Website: apple
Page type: address-validator
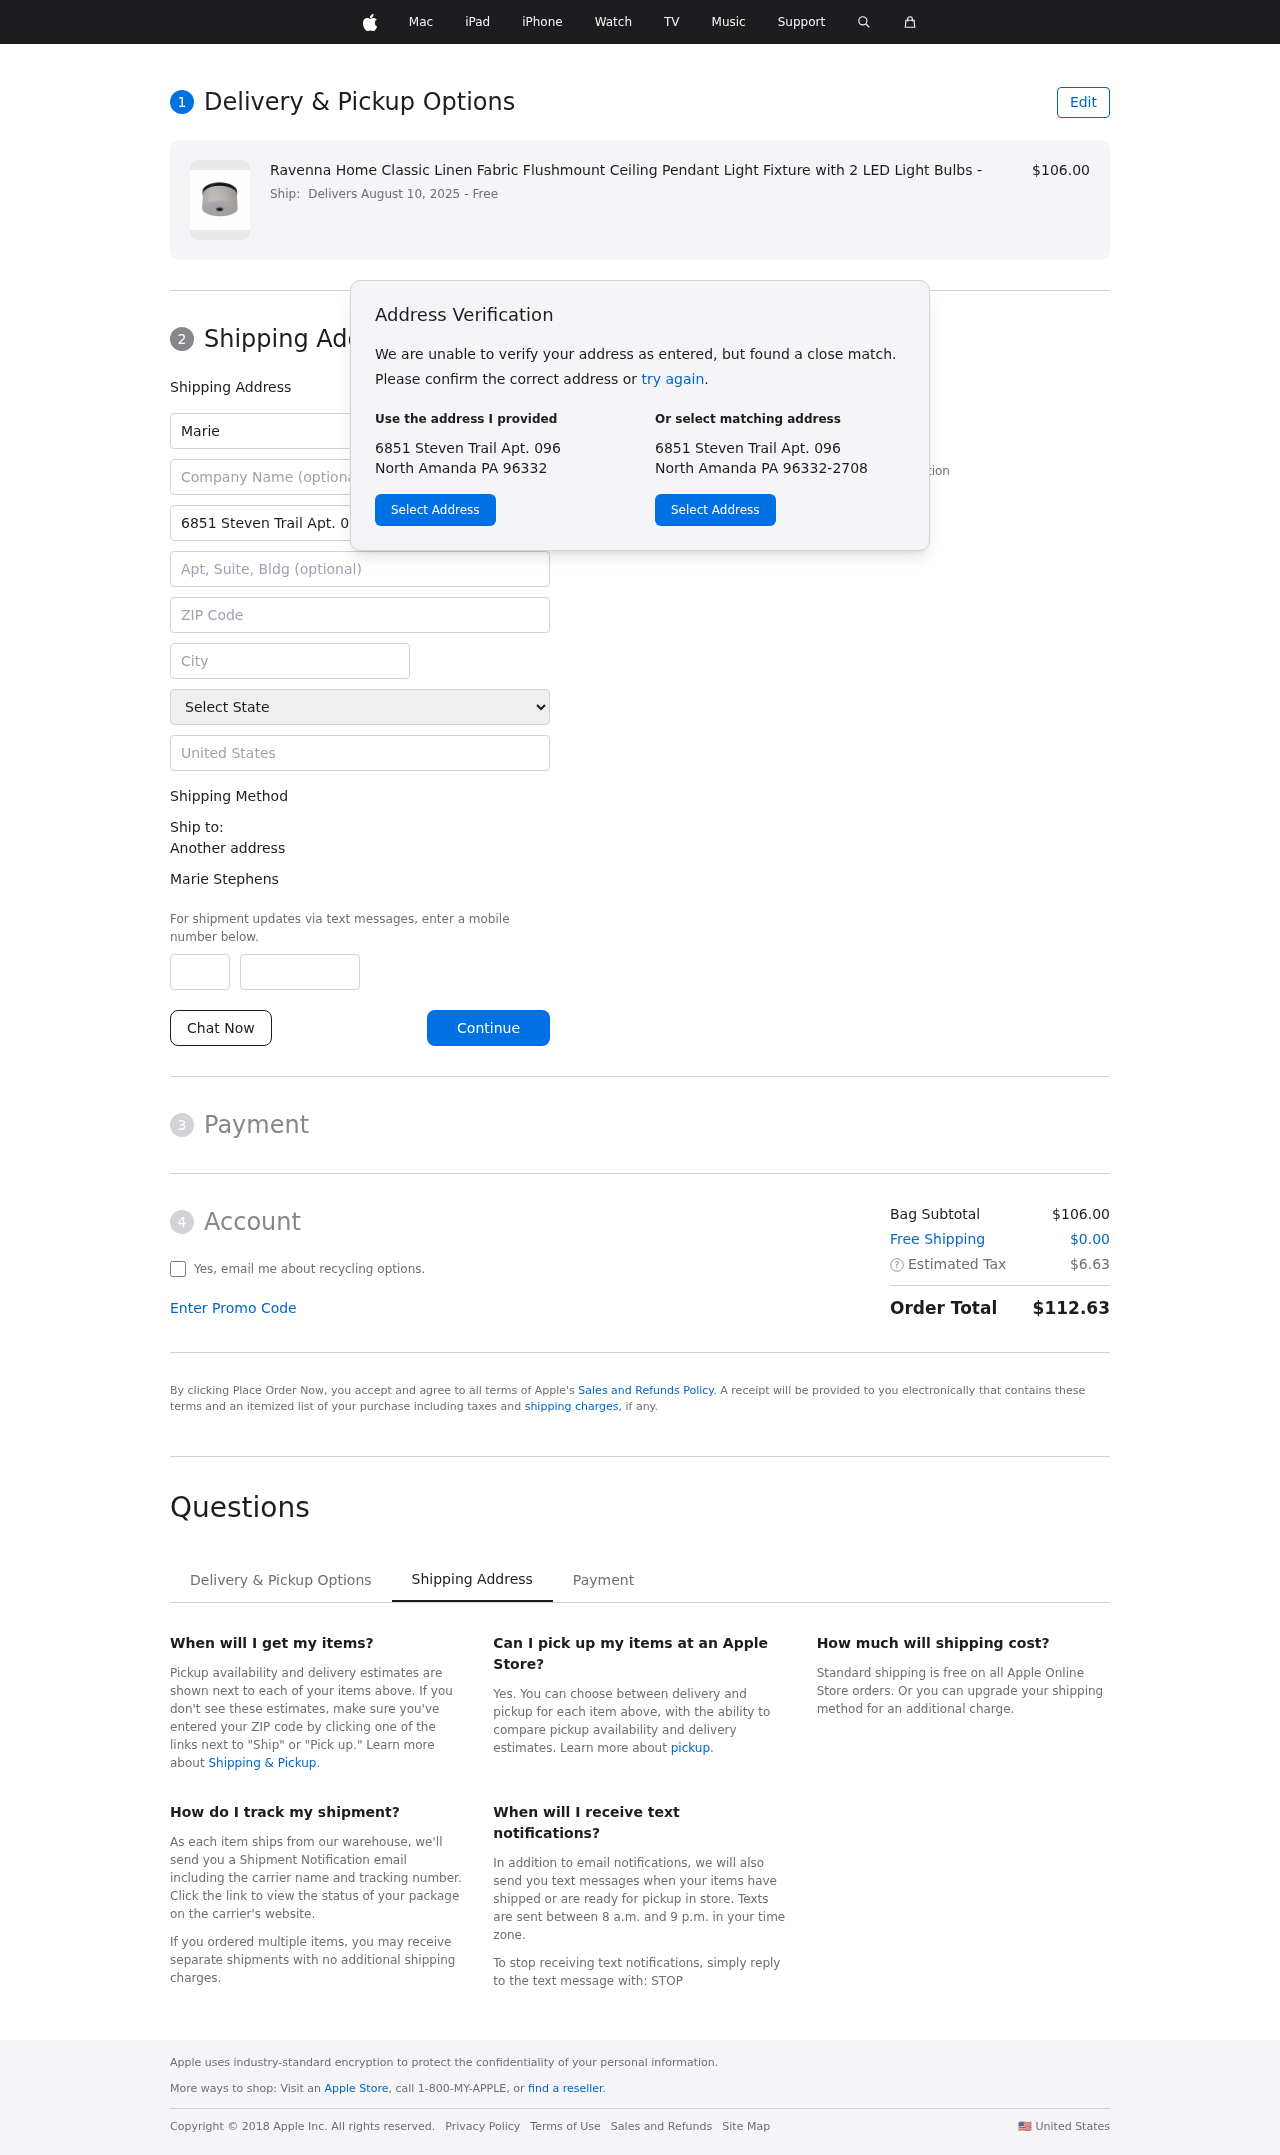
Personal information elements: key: PII_CITY
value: North Amanda
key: PII_COUNTRY
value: United States
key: PII_FIRSTNAME
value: Marie
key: PII_FULLNAME
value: Marie Stephens
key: PII_LASTNAME
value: Stephens
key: PII_PHONE_AREA
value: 885
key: PII_PHONE_SUFFIX
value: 3133
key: PII_POSTCODE
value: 96332
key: PII_STATE
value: Pennsylvania
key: PII_STREET
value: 6851 Steven Trail Apt. 096
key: PII_CITY_STATE_ZIP
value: North Amanda PA 96332
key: PII_STATE_ABBR
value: PA
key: PII_POSTCODE_FULL
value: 96332
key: PII_POSTCODE_NUMERIC
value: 96332
Product elements: key: PRODUCT1_NAME
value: Ravenna Home Classic Linen Fabric Flushmount Ceiling Pendant Light Fixture with 2 LED Light Bulbs -
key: PRODUCT1_PRICE
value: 106
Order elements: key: ORDER_DELIVERY_DATE
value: Delivers August 10, 2025
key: ORDER_SUBTOTAL
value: $106.00
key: ORDER_SHIPPING_COST
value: $0.00
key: ORDER_TAX
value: $6.63
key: ORDER_TOTAL
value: $112.63